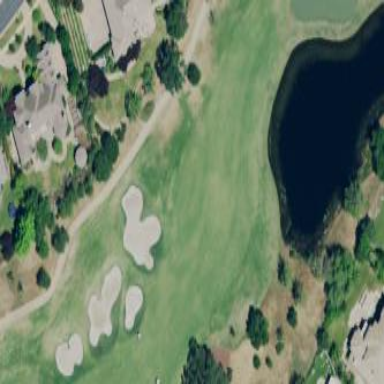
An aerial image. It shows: Grassy area designated as golf fairway.